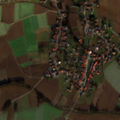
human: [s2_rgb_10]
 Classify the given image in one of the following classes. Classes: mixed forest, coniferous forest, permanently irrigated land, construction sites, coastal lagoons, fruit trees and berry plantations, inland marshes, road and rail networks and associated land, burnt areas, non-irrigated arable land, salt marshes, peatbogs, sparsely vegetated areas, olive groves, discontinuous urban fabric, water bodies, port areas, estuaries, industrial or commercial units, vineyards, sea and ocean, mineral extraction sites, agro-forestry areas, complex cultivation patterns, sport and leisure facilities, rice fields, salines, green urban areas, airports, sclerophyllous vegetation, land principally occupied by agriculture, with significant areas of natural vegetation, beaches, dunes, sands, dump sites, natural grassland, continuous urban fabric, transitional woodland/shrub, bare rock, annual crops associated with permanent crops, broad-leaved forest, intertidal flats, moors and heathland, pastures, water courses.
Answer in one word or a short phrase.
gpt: discontinuous urban fabric, non-irrigated arable land